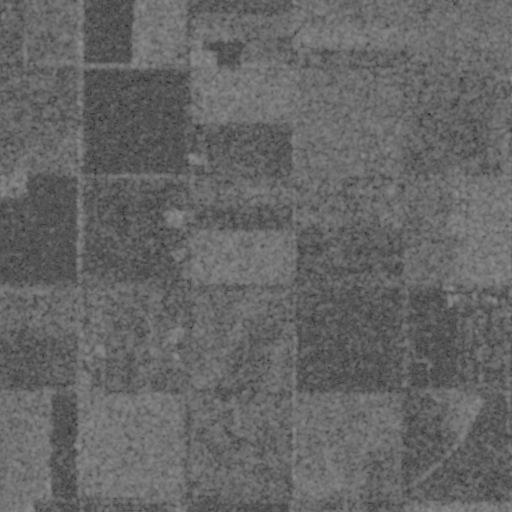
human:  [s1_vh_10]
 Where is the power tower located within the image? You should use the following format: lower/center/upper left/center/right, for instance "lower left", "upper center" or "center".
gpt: The power tower is located in the lower left of the image.
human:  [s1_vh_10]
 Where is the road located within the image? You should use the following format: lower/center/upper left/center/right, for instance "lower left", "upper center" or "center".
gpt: There is no road in the image.

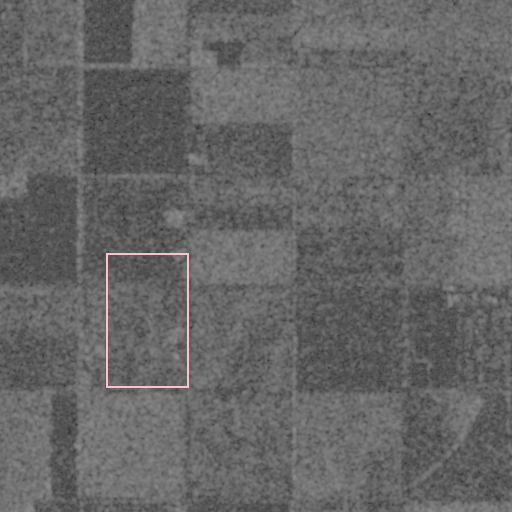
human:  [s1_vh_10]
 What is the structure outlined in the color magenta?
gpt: There is no magenta outline.
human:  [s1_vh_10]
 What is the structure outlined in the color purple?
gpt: There is no structure outlined in purple.